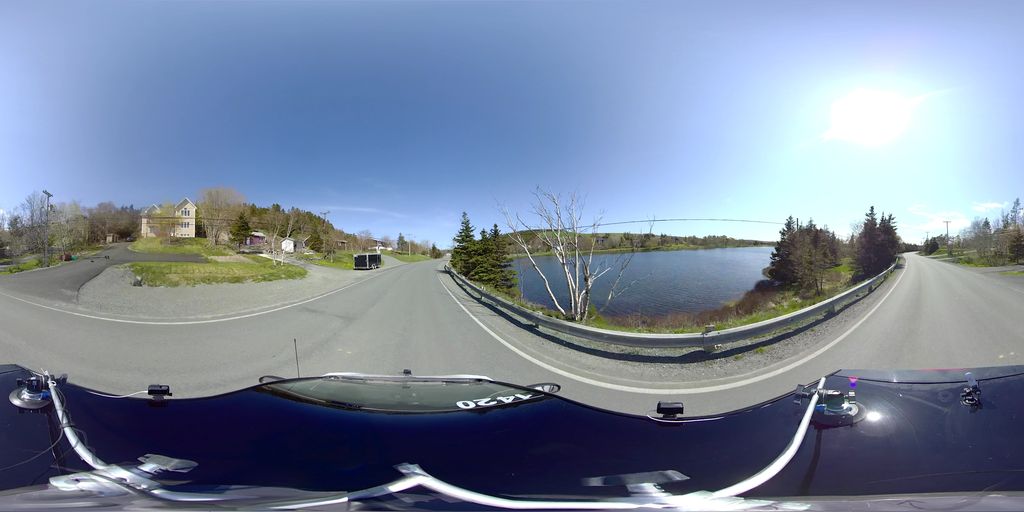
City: st_johns